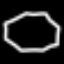
Label: octagon